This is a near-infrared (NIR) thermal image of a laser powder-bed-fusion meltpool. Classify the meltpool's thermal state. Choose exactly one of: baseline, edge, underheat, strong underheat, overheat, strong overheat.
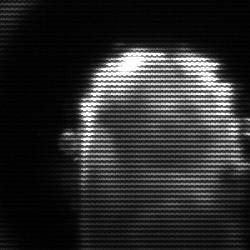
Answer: baseline